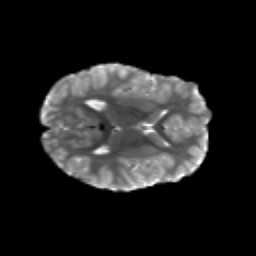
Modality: T2w
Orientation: axial
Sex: female
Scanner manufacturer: siemens
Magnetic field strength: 3 T
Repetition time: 5 s
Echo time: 0.071 s